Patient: sex F, age 83
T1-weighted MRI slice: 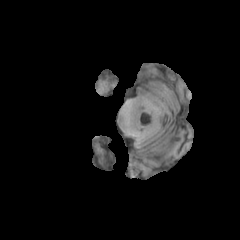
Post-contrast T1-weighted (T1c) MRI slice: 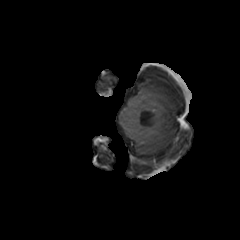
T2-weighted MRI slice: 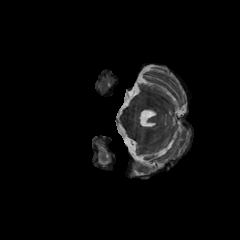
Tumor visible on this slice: no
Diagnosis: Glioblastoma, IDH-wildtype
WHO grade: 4